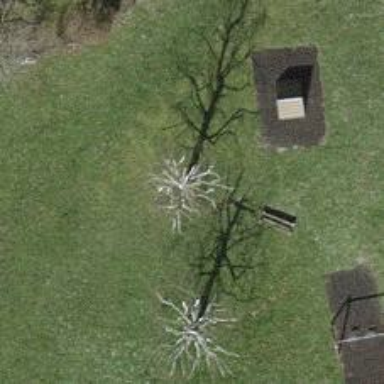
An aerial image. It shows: Park with broadleaved deciduous trees.